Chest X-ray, PA view. Patient: 55 years old, sex F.
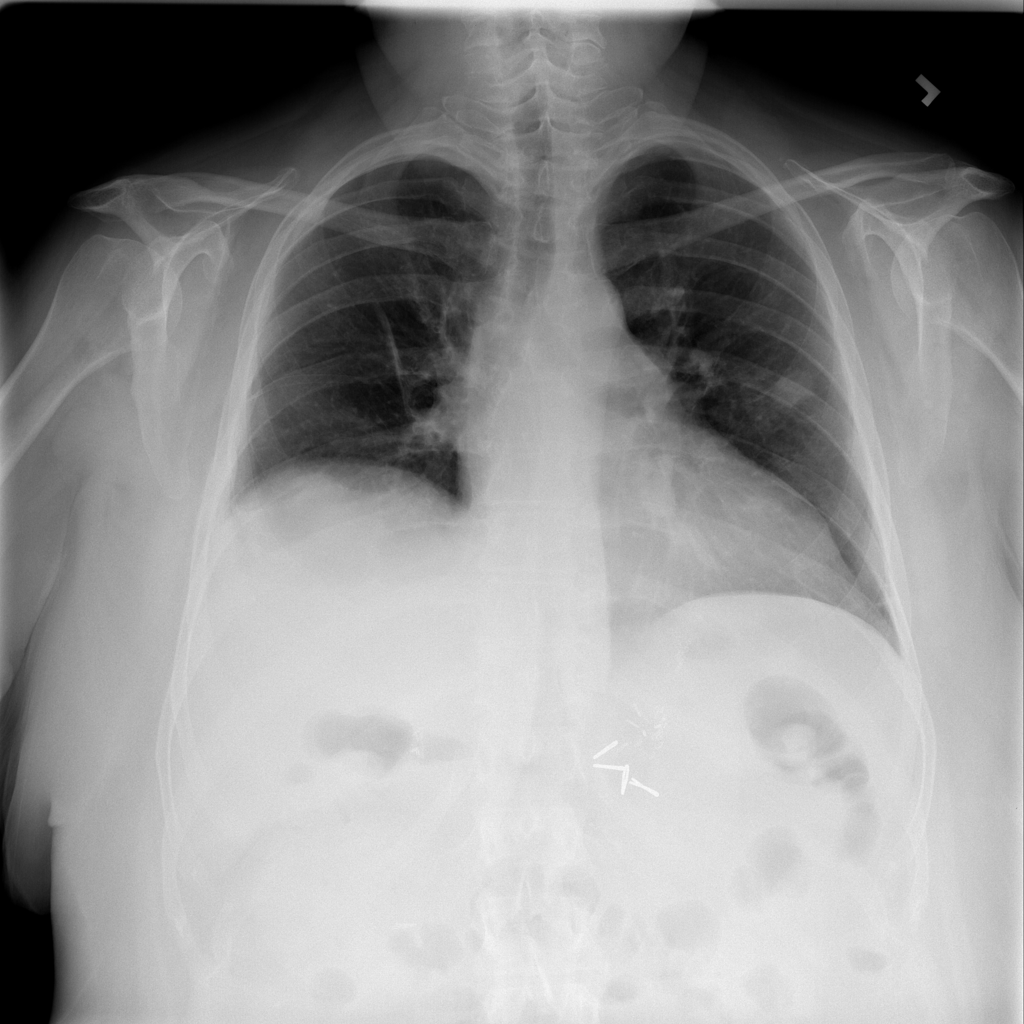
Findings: Consolidation, Infiltration, Mass, Nodule